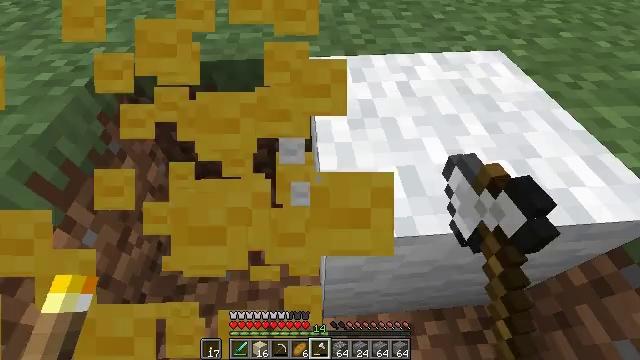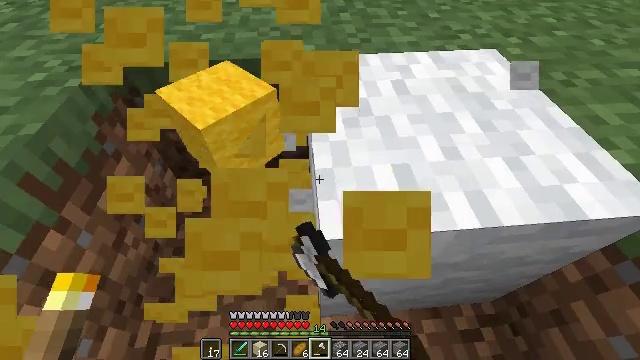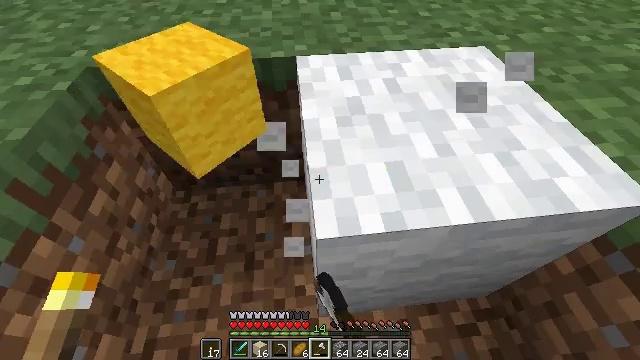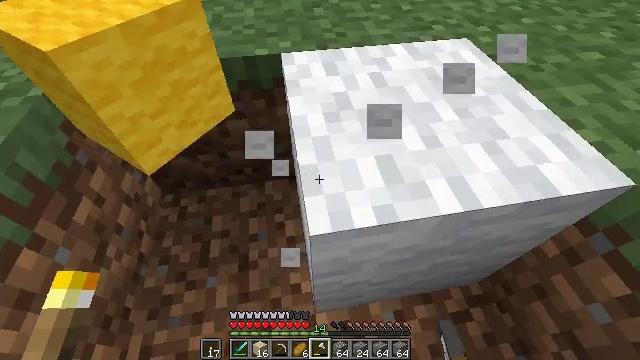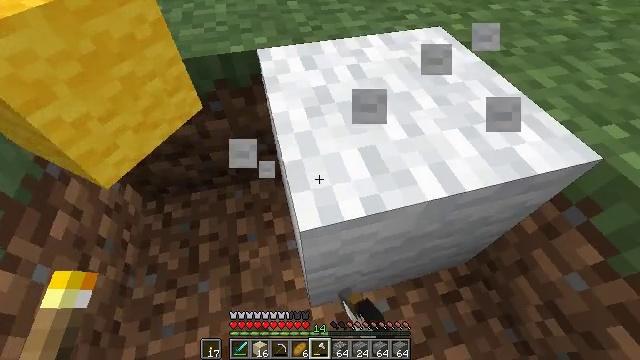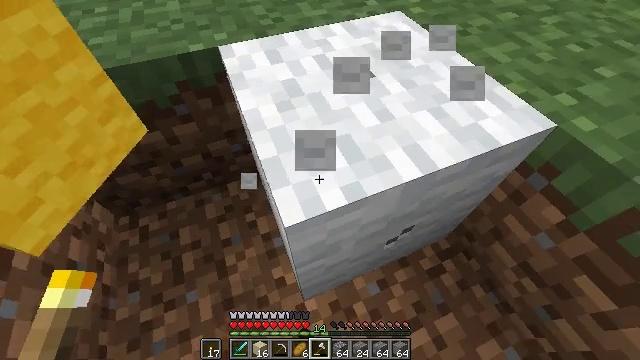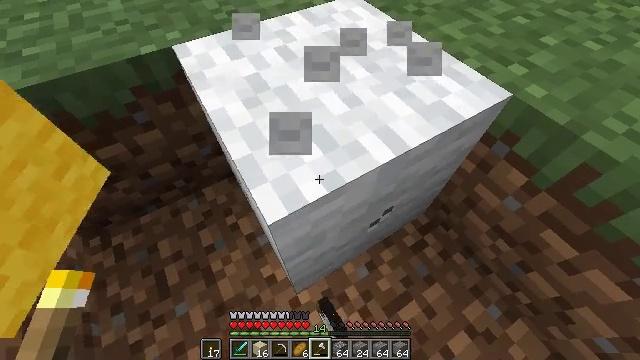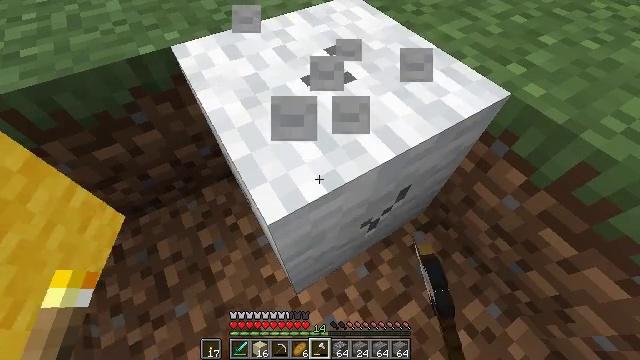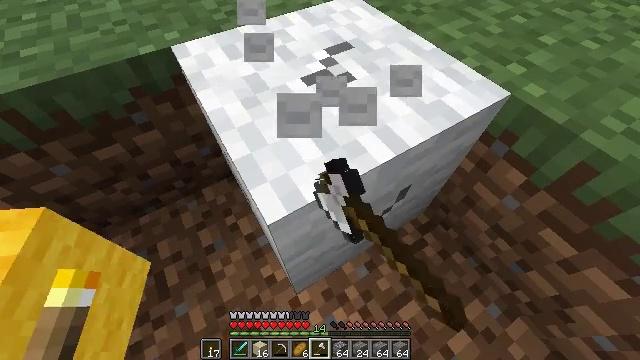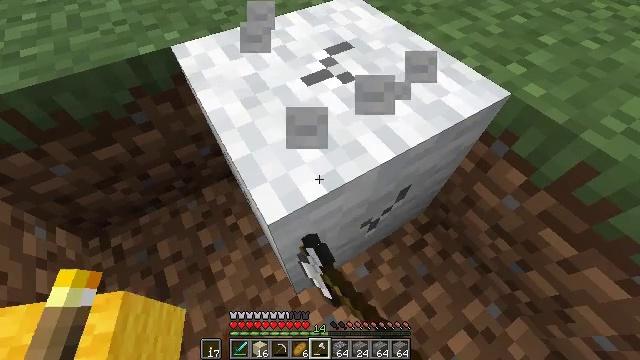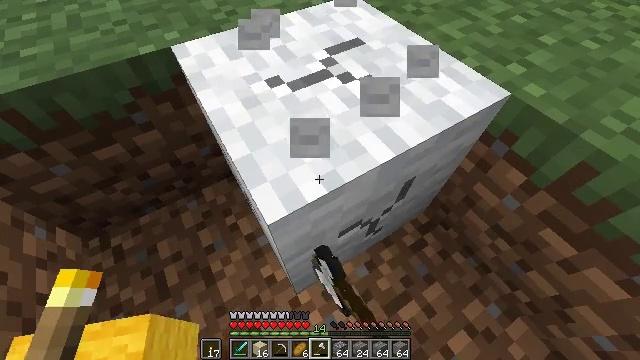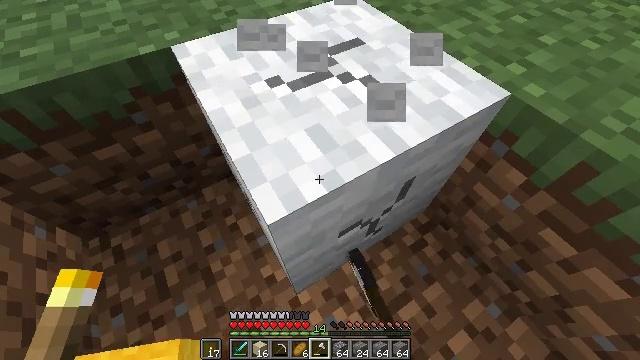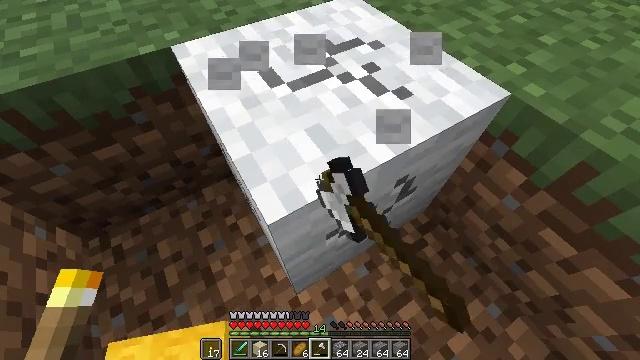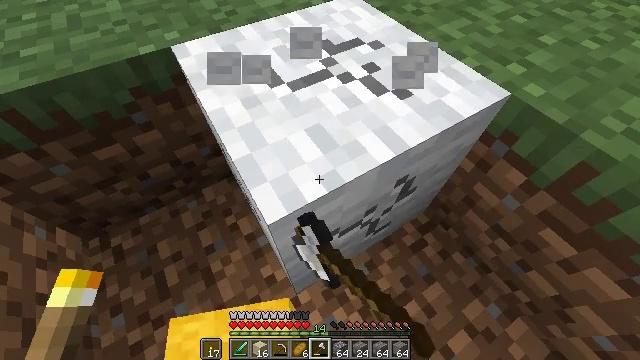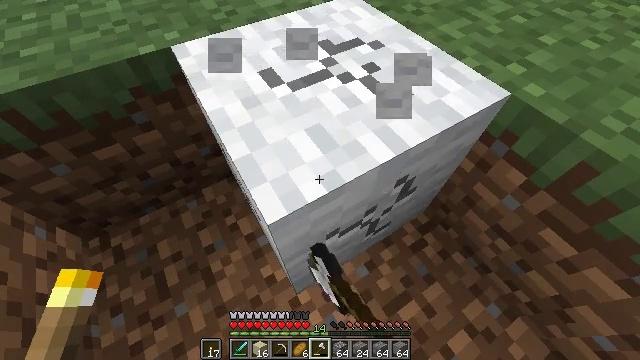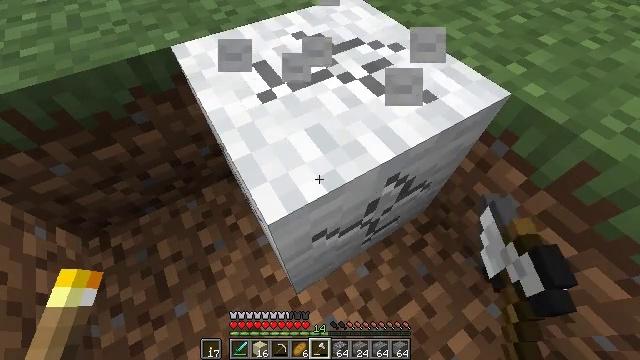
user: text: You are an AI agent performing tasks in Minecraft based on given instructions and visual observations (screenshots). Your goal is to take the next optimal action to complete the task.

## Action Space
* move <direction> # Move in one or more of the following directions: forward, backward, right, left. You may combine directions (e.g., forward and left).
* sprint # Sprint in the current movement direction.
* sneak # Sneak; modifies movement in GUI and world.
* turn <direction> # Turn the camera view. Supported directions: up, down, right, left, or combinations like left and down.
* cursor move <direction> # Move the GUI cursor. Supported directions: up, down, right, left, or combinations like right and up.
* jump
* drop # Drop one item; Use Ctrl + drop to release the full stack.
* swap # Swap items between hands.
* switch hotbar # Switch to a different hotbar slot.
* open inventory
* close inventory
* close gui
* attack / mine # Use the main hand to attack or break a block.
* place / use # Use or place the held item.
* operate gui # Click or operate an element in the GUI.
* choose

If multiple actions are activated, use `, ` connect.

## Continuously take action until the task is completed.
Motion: motion action
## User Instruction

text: Gather white wool from a build.
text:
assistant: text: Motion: attack / mine
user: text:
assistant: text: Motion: turn right, attack / mine
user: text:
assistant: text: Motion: turn right, attack / mine
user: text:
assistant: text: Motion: turn right and down, attack / mine
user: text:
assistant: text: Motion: turn right and down, attack / mine
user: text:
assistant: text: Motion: turn right and down, attack / mine
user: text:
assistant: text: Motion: attack / mine
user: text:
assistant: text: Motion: attack / mine
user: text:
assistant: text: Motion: attack / mine
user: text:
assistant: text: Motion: attack / mine
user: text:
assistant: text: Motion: attack / mine
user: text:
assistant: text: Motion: attack / mine
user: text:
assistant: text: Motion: attack / mine
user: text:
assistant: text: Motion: attack / mine
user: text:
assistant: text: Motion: attack / mine
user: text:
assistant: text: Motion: attack / mine
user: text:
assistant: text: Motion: attack / mine
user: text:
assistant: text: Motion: attack / mine
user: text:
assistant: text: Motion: attack / mine
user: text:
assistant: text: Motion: attack / mine
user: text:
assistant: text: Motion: attack / mine
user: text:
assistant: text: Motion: attack / mine
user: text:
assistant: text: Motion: attack / mine
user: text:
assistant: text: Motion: attack / mine
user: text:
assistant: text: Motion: attack / mine
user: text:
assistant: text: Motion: attack / mine
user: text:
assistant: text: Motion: attack / mine
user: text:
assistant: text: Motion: attack / mine
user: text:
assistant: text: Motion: attack / mine
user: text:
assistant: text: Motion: attack / mine